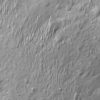
Label: not_dusty